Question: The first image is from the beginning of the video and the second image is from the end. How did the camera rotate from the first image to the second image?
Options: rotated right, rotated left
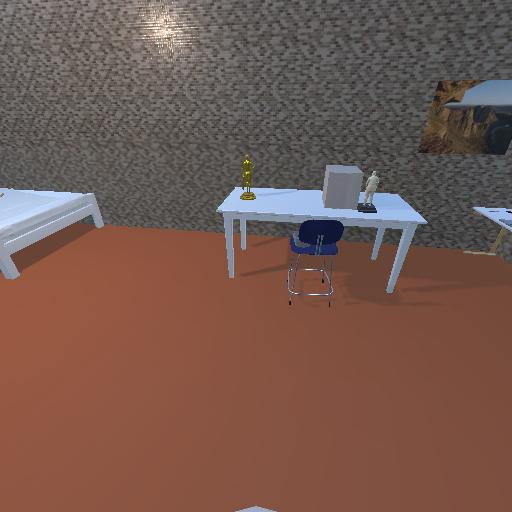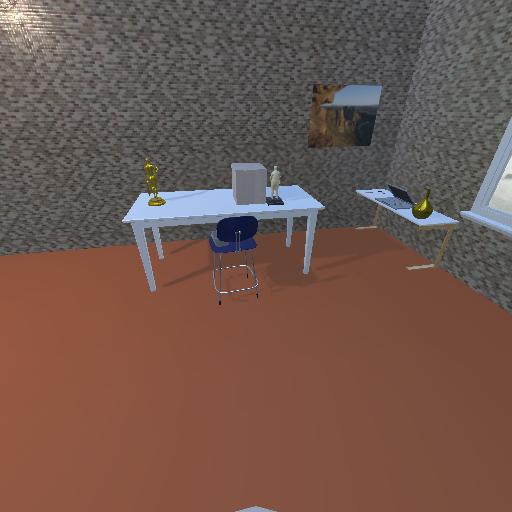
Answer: rotated right